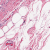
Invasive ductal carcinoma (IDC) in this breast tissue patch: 0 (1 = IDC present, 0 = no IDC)